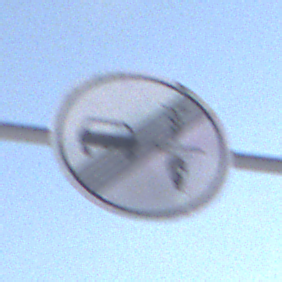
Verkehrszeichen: EndeVerbotUeberholenEinspurigeFahrzeuge
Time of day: MorningAfternoon
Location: Outdoor (Nature)
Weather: PartlyCloudy
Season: Winter
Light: Natural